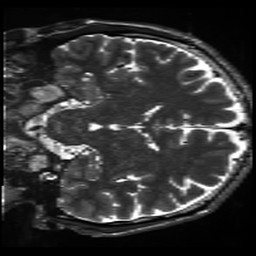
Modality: inplaneT2
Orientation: coronal
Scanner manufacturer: siemens
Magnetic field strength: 3 T
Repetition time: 11 s
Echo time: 0.059 s